Field crop: tomato
Growth stage: 1
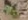
Species: solanum